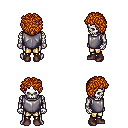
a pixel art fantasy rpg character, male body template, skeleton, steel chest armor, gold greaves, dark blonde curly afro hairstyle, maroon shoes, four views (front, back, left, right), 2x2 character sprite sheet, small pixel art, hard edges, no anti-aliasing